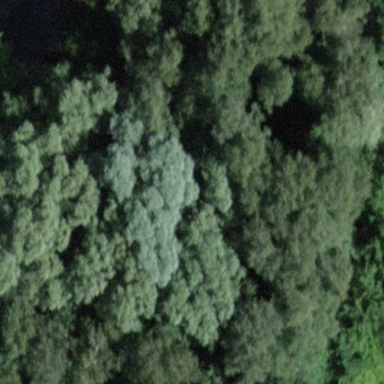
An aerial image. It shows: Forest area.